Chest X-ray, AP view. Patient: 64 years old, sex M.
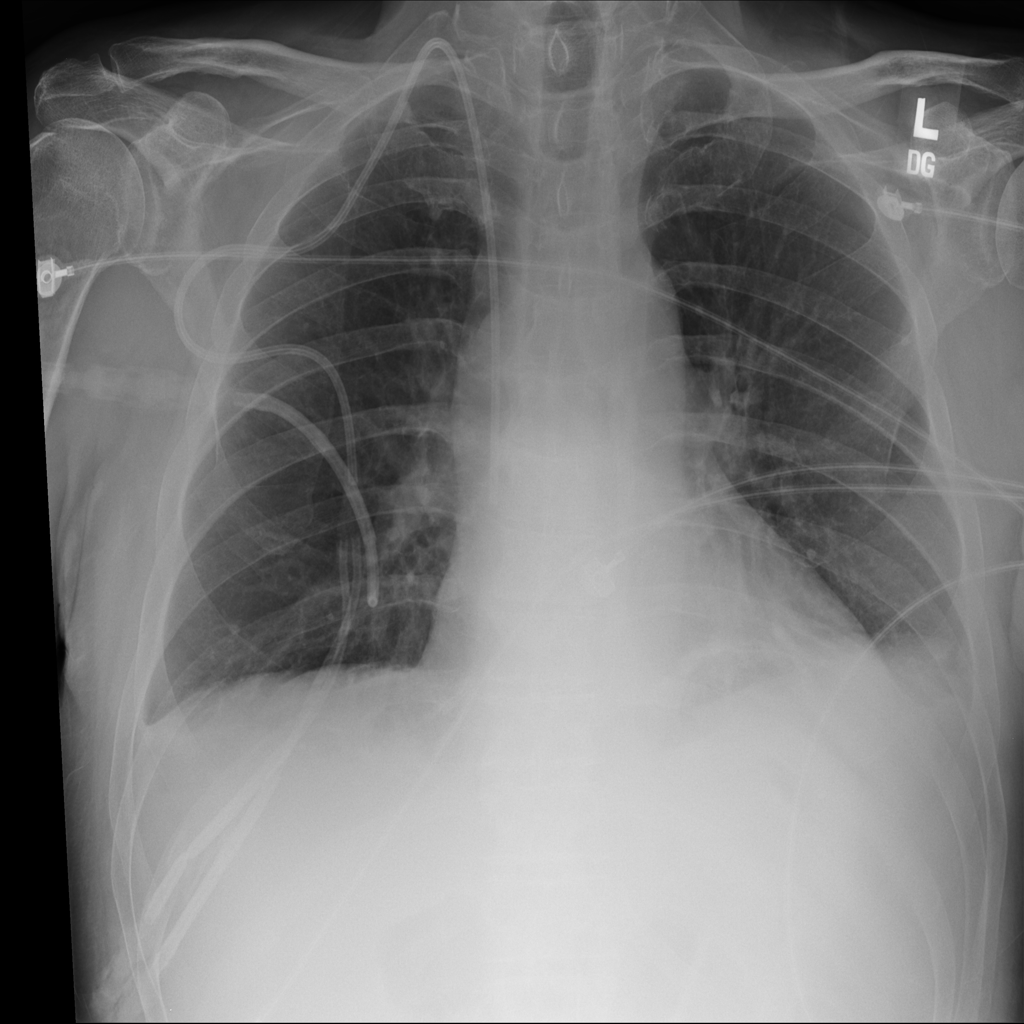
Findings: No Finding